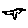
Label: bird